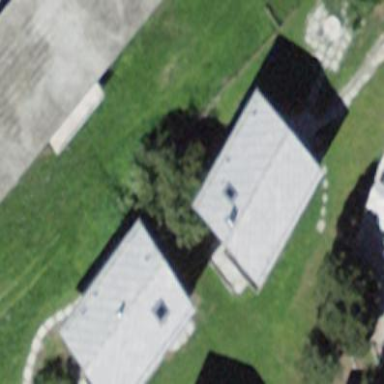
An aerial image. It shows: Simple and straightforward house.